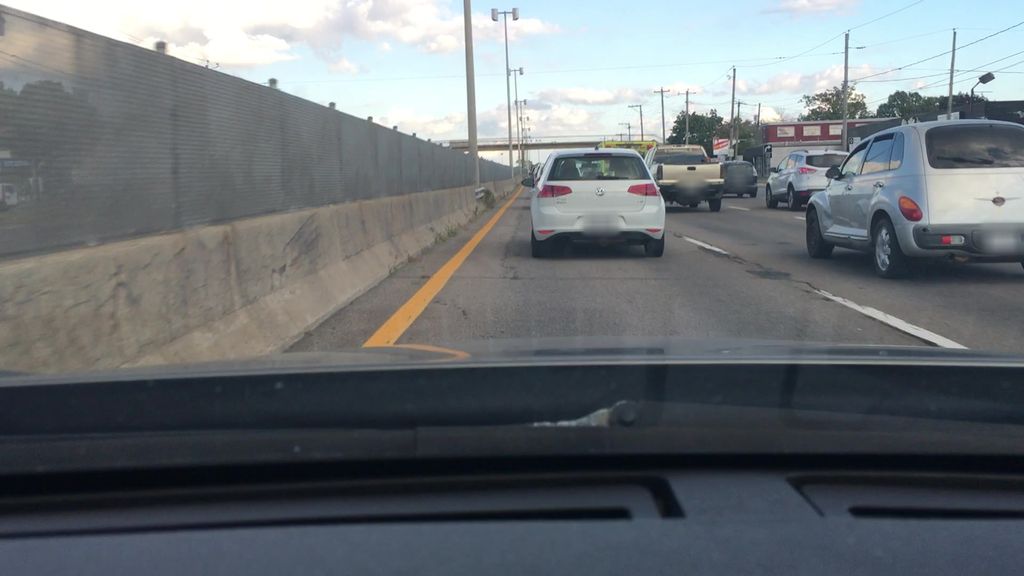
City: montreal